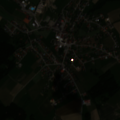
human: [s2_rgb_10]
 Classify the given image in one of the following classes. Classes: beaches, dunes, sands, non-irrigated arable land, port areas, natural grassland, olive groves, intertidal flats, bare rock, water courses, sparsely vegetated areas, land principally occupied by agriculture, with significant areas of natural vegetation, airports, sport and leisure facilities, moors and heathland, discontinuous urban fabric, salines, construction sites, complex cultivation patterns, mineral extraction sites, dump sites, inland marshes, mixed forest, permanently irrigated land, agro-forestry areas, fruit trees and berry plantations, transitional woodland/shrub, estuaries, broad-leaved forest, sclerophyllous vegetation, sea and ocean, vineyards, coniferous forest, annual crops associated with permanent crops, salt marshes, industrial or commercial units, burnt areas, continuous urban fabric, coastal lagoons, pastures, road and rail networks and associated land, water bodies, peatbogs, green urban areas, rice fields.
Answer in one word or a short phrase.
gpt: discontinuous urban fabric, non-irrigated arable land, pastures, land principally occupied by agriculture, with significant areas of natural vegetation, coniferous forest